Field crop: tomato
Growth stage: 1
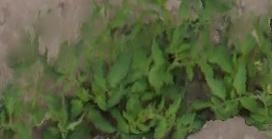
Species: tomato